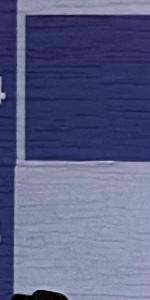
Label: Empty